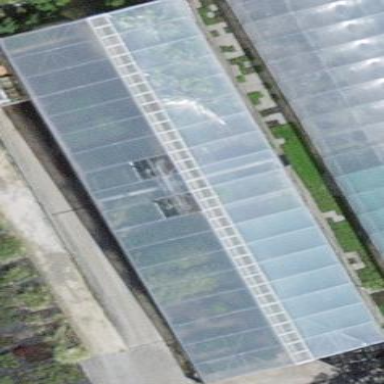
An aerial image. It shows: Greenhouse.